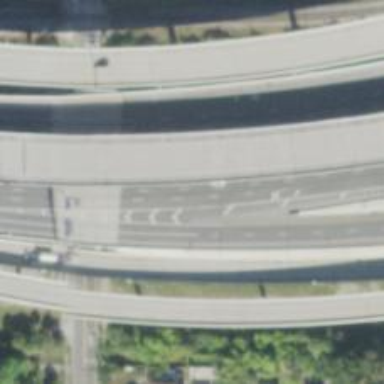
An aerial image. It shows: Asphalt motorway.